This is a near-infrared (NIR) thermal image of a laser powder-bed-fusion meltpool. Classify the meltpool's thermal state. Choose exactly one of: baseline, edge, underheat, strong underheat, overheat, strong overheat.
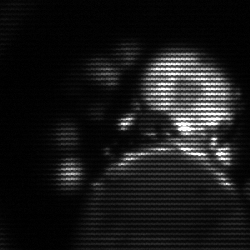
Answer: baseline